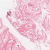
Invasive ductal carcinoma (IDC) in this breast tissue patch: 0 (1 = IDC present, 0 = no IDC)